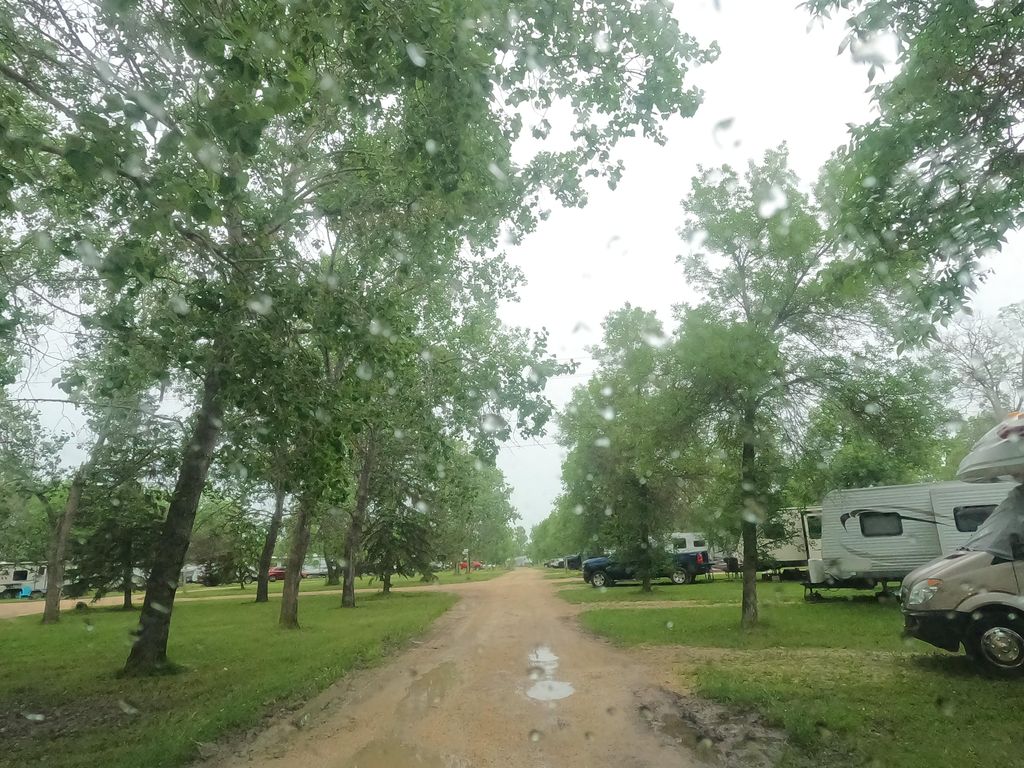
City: winnipeg